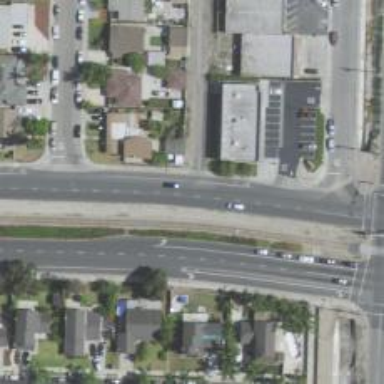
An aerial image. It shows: Alley classified as service road.